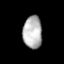
Tissue: lung
Cell type: Myeloid cells
Senescence score: 0.6257
Nuclear area (px): 607
Mean DAPI intensity: 181.234